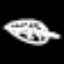
Label: leaf